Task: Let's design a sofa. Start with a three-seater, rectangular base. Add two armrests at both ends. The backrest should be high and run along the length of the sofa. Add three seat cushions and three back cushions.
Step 230:
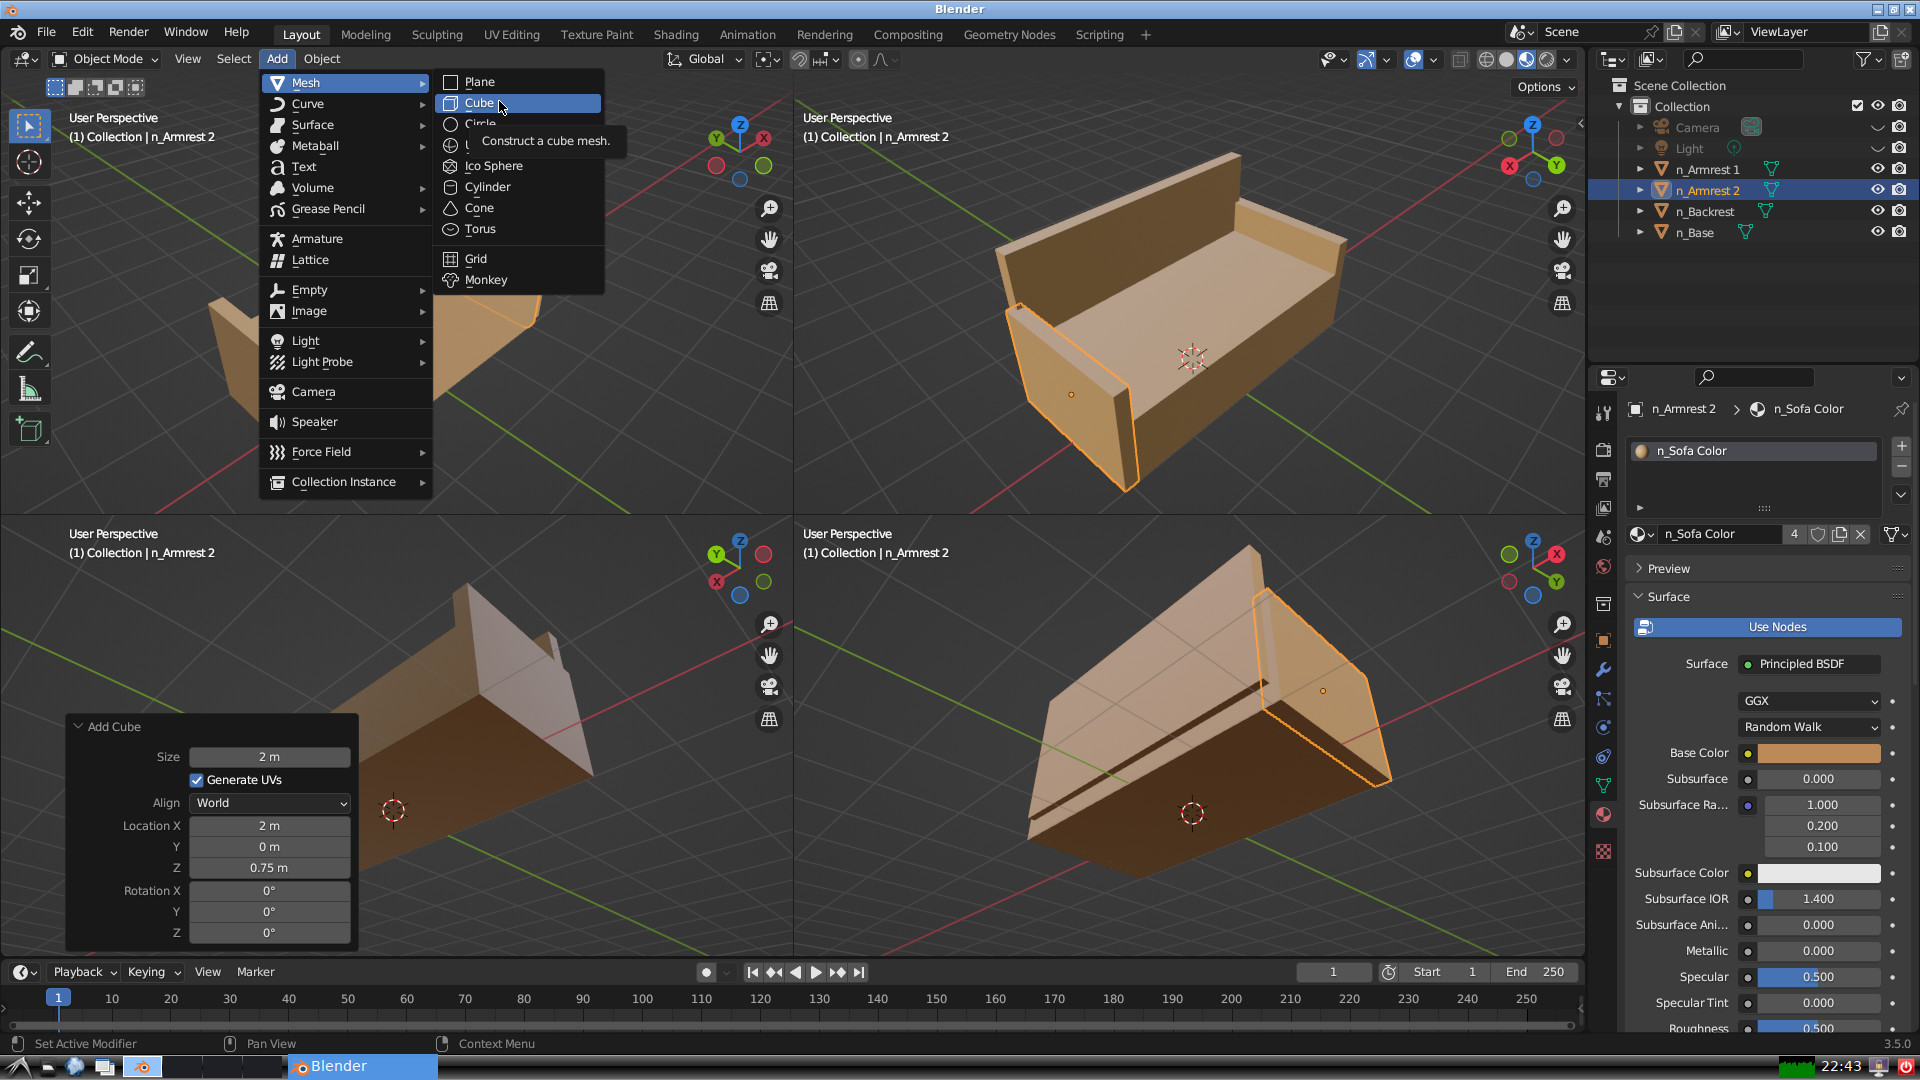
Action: click: no